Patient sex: M
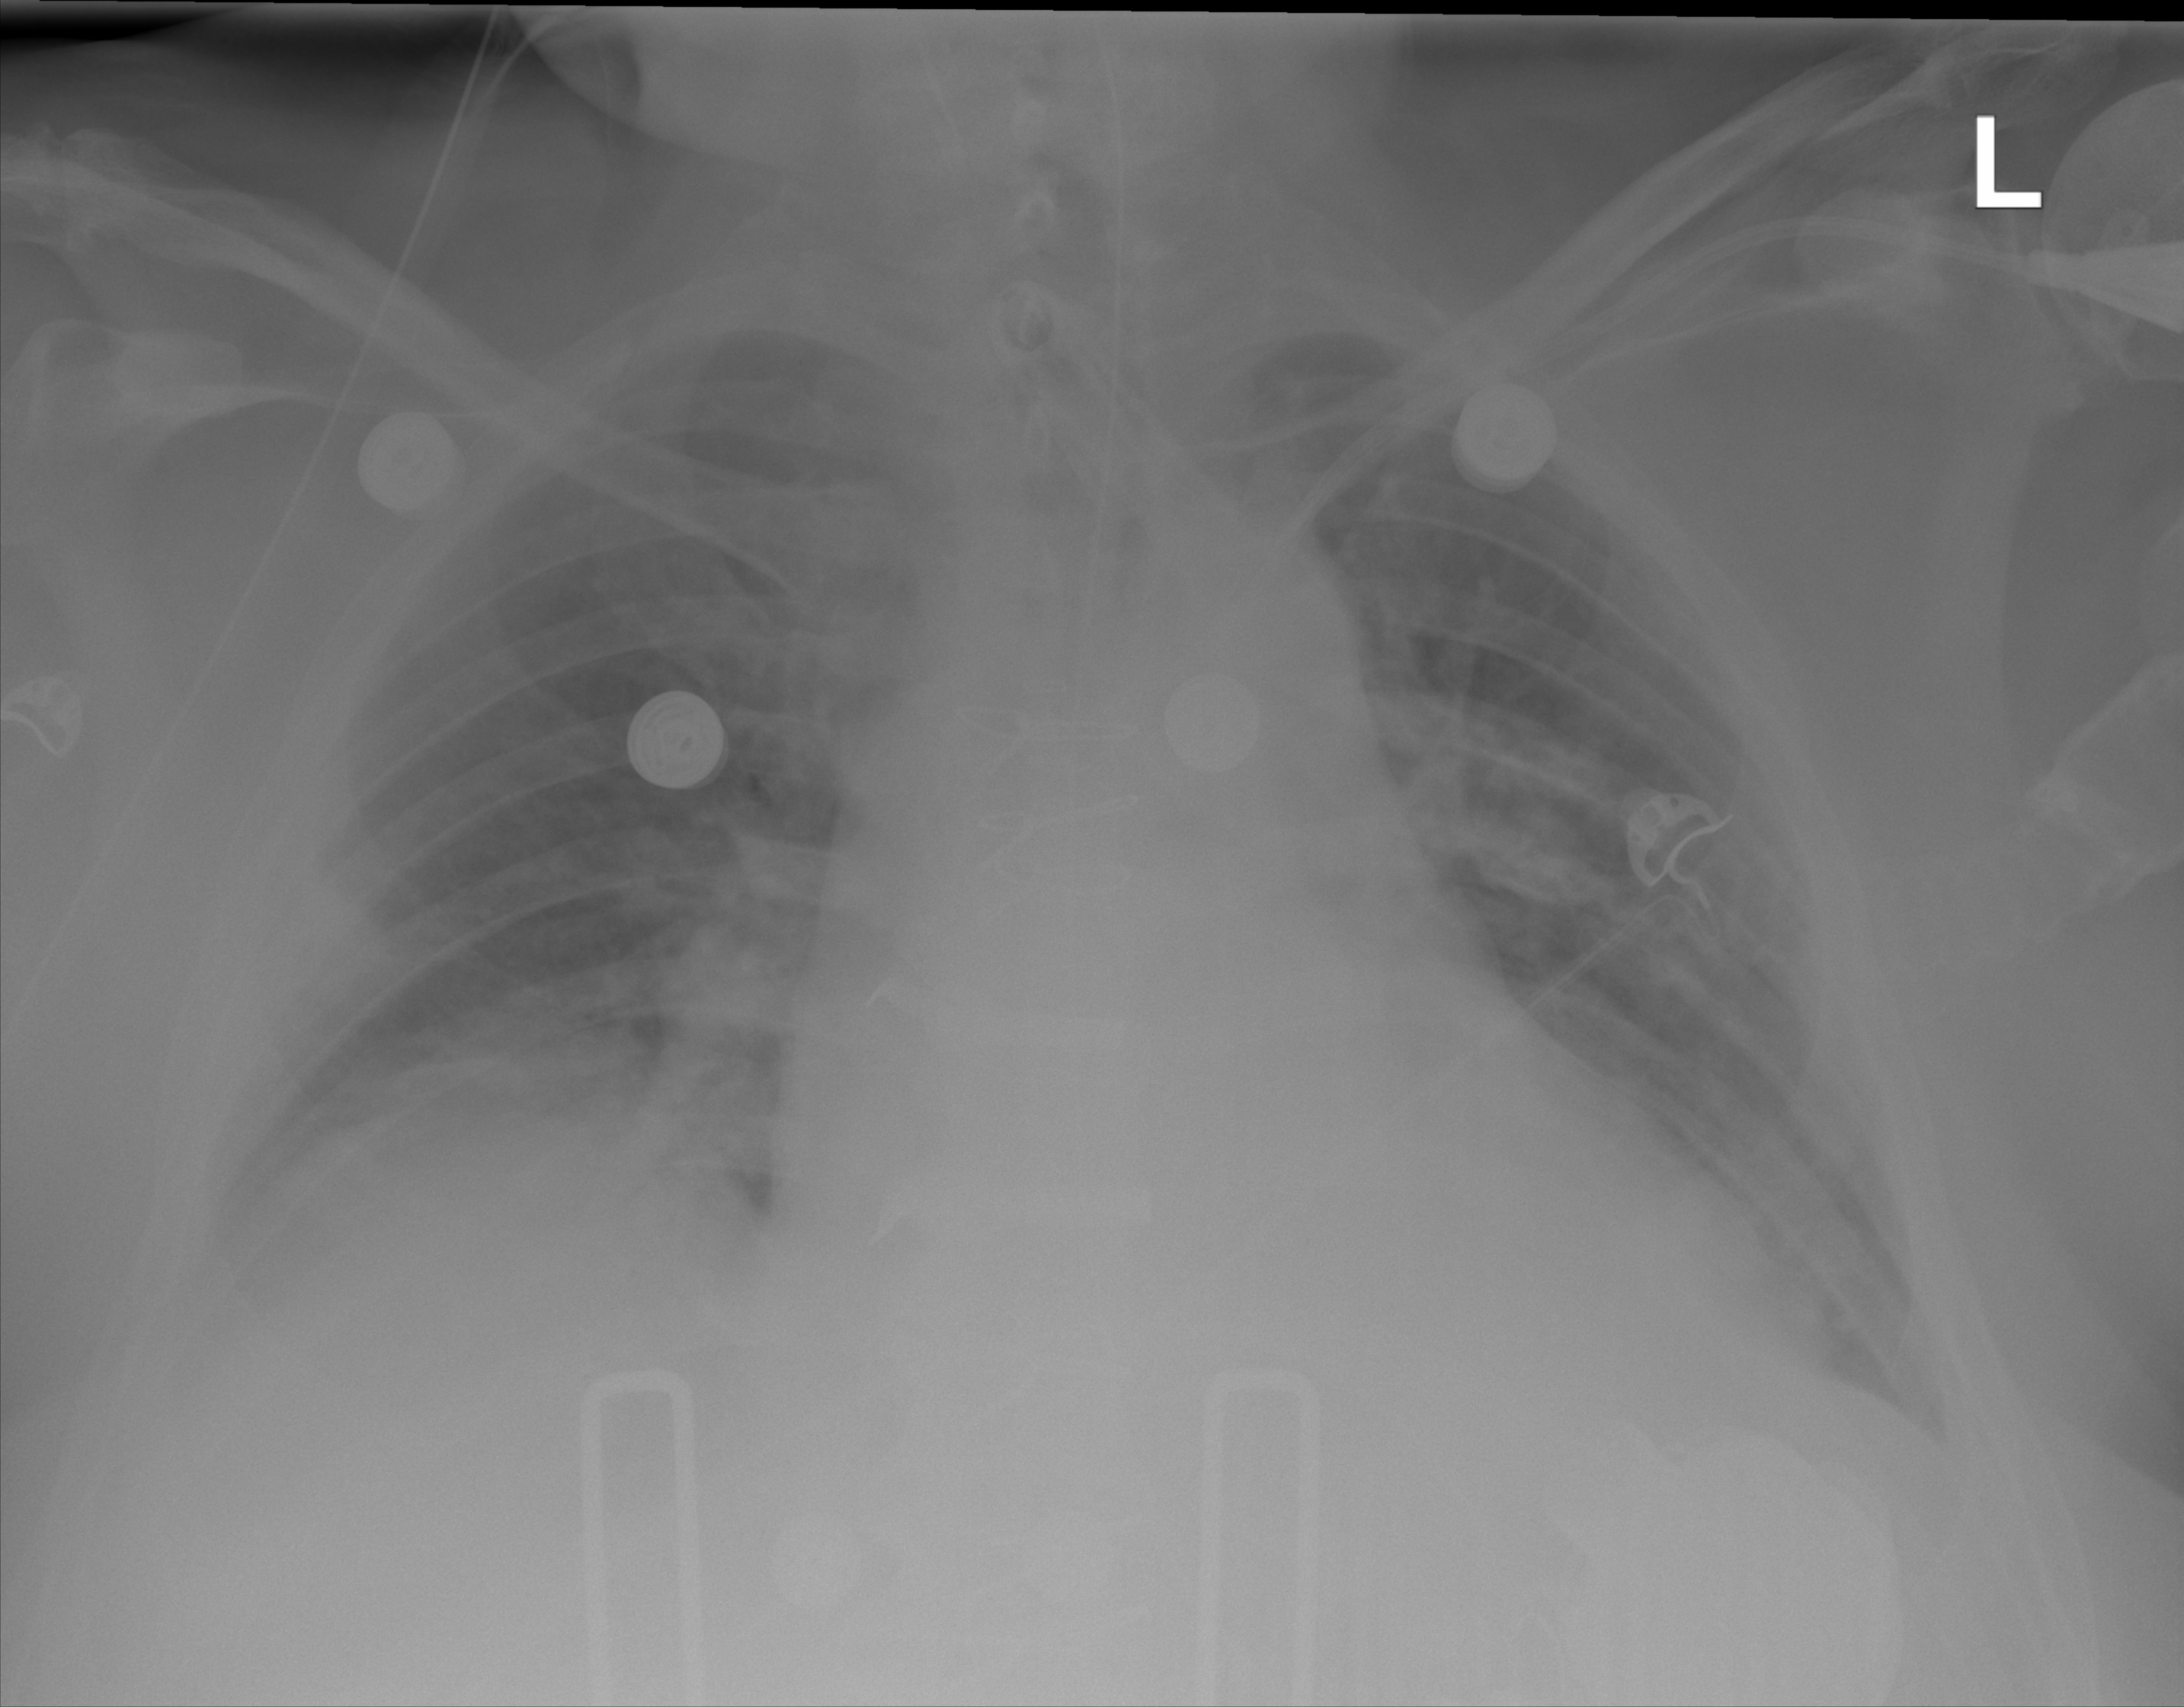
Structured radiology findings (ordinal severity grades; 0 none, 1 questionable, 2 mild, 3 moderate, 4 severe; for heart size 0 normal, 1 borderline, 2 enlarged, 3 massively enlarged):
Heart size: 2
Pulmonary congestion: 2
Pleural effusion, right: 2
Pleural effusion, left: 2
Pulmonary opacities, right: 2
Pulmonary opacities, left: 2
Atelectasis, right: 2
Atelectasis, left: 2